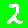
Digit: 2